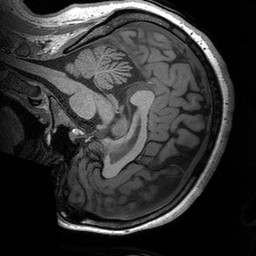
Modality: T1w
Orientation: sagittal
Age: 27
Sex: female
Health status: healthy
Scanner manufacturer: siemens
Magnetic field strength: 3 T
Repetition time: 2.53 s
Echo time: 0.00288 s